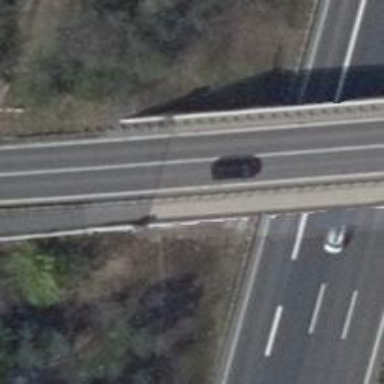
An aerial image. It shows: Asphalt road on secondary bridge.